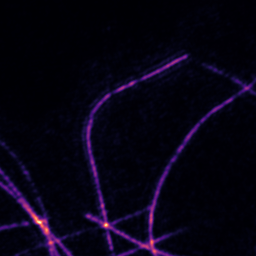
Label: Super-resolution Microtubules image